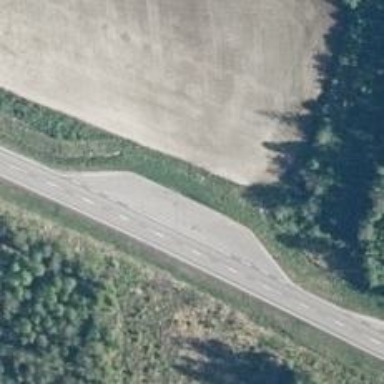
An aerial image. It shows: Rest area along the road.